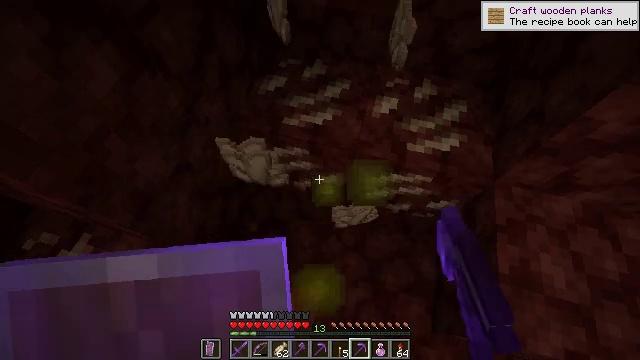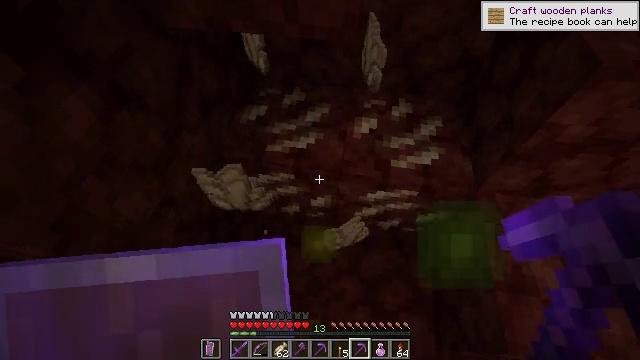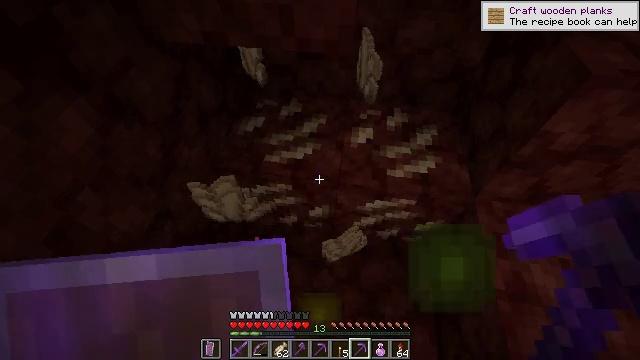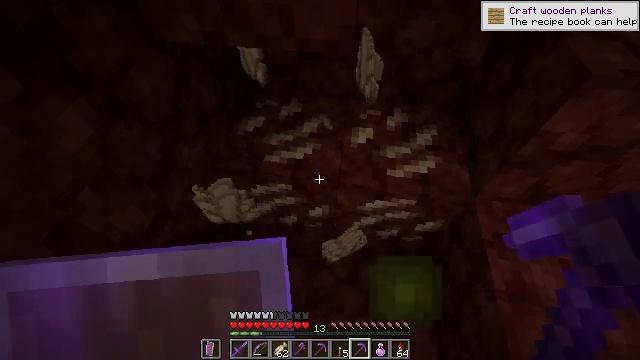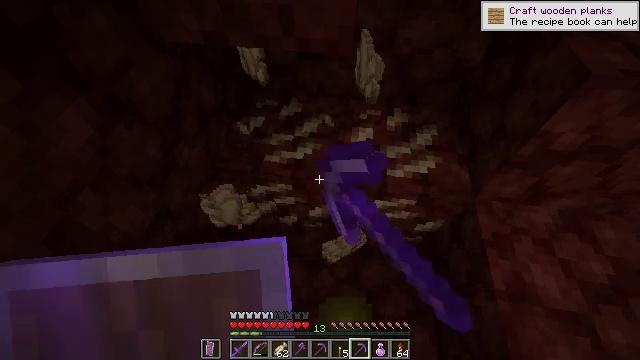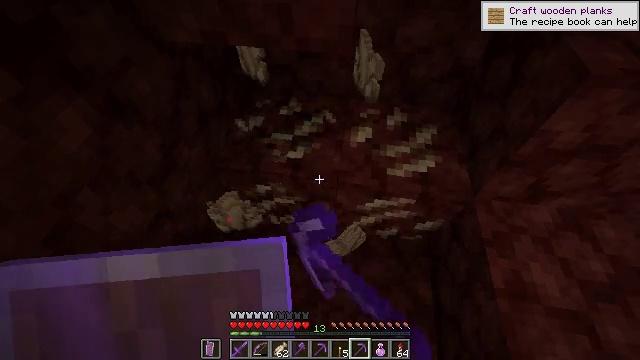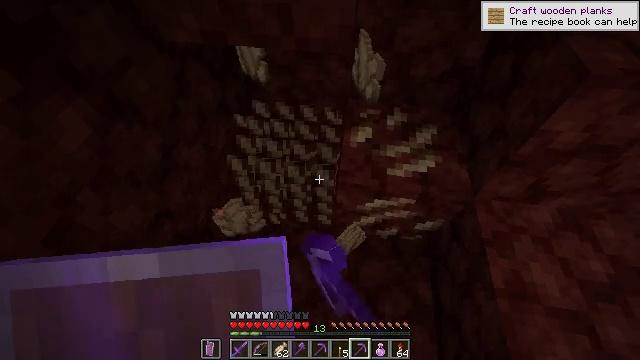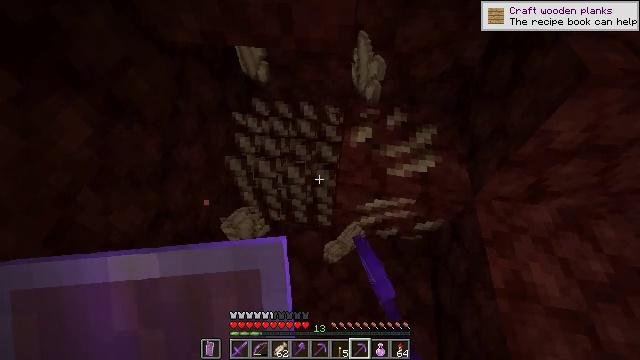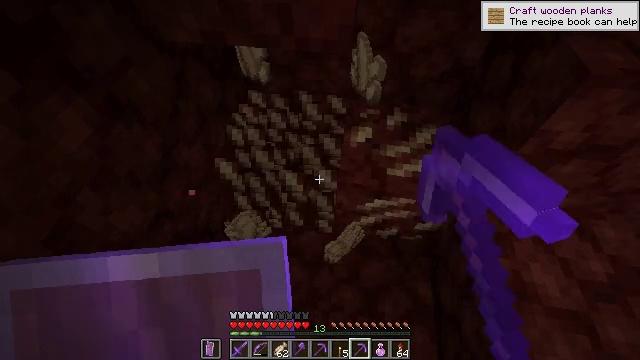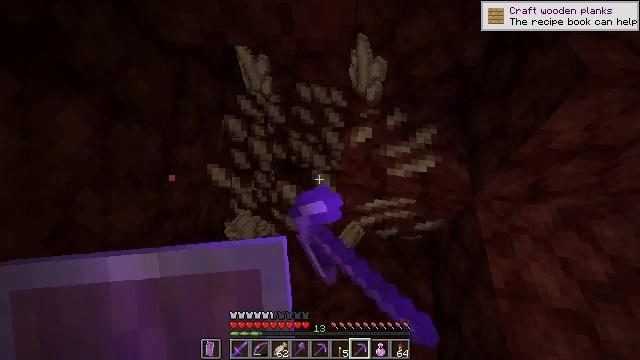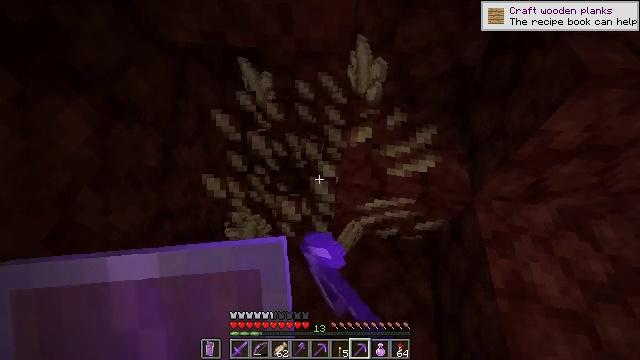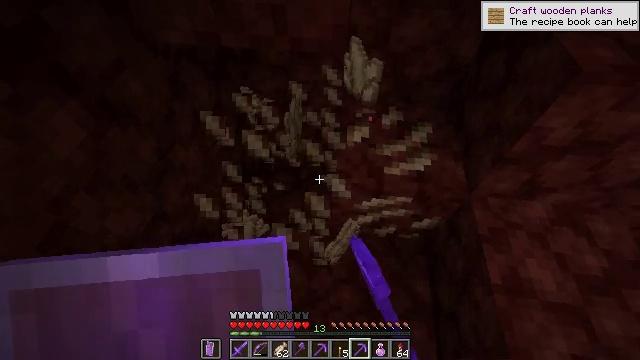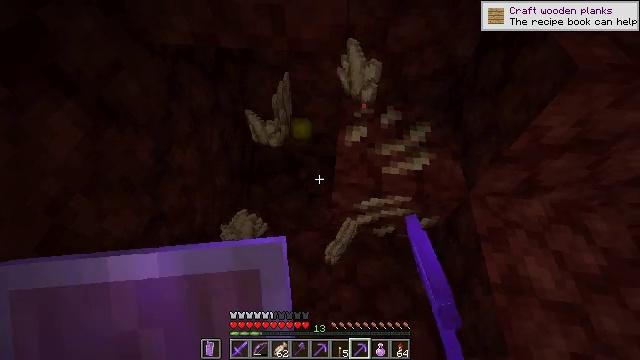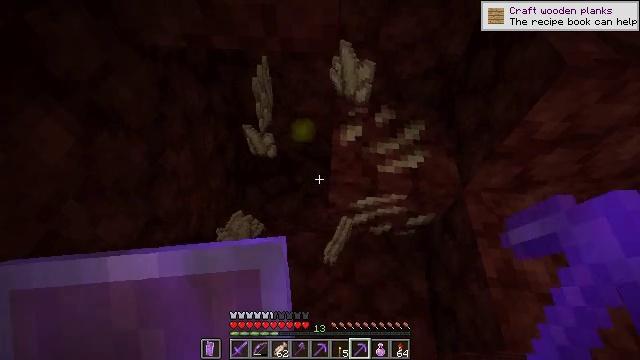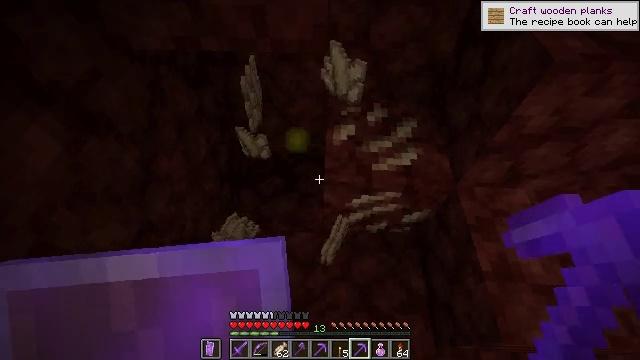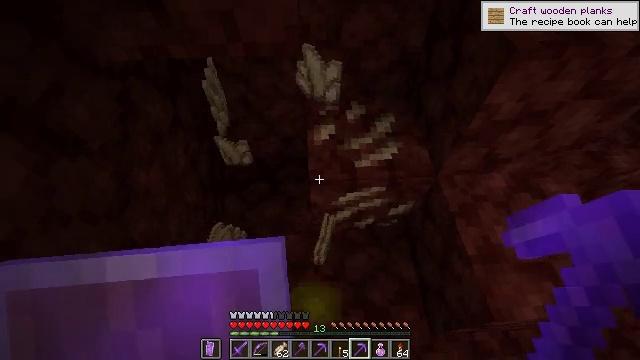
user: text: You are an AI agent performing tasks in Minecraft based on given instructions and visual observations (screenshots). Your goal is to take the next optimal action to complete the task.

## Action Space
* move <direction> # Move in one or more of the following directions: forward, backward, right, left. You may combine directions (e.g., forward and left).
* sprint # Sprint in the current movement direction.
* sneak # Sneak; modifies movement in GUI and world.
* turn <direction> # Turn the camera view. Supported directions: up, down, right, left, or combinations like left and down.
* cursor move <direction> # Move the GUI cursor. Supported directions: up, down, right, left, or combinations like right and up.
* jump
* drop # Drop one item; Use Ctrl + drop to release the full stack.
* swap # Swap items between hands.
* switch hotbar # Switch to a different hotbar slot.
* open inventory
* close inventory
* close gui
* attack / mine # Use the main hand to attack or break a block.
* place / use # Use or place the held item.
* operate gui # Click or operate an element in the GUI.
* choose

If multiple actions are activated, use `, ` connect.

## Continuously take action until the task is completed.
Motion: motion action
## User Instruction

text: Dig up the nether quartz ore.
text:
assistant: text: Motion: turn right and up
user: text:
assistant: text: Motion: turn up
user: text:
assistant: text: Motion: attack / mine
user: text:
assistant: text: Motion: attack / mine
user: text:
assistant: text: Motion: attack / mine
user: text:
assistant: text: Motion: attack / mine
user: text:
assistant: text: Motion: attack / mine
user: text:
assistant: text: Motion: attack / mine
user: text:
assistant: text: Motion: attack / mine
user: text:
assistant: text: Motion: no_op
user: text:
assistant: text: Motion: turn right
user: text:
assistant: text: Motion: no_op
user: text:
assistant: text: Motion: turn right
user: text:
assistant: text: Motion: turn right
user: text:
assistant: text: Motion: turn right
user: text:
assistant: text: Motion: turn right
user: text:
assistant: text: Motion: turn right
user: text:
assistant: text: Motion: attack / mine
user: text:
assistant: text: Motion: attack / mine
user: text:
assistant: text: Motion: attack / mine
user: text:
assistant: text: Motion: attack / mine
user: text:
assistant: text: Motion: attack / mine
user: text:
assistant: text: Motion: attack / mine
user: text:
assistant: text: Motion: attack / mine
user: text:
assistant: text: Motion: no_op
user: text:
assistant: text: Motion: no_op
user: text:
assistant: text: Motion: no_op
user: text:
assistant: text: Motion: no_op
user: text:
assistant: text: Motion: no_op
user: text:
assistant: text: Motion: move forward, turn left